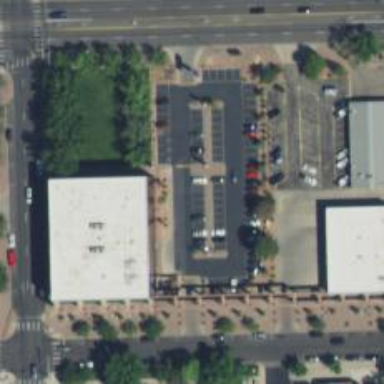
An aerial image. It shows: Parking space.